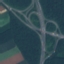
Label: Highway